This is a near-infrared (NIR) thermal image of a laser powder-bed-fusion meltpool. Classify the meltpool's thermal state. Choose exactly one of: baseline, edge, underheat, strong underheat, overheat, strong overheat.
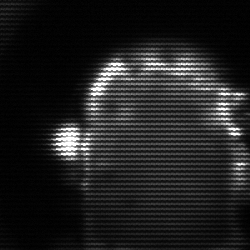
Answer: baseline